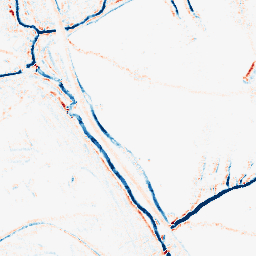
Category: morphological
Decomposition family: morphological_ellipse
Decomposition parameters: operation: average
width: 5
height: 5
Upsampling method: bicubic
Upsampling parameters: scale: 4
Upsampling scale: 4